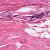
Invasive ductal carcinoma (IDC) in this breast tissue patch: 0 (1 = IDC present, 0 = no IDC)